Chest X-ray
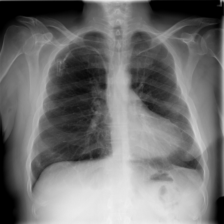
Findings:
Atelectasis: negative
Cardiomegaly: negative
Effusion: negative
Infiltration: negative
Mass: negative
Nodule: negative
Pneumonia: negative
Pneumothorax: negative
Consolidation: negative
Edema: negative
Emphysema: negative
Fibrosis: negative
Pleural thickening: negative
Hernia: negative